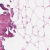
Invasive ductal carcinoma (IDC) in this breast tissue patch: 0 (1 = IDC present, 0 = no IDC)